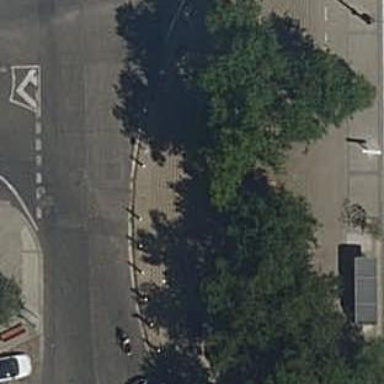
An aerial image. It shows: Pedestrian road.